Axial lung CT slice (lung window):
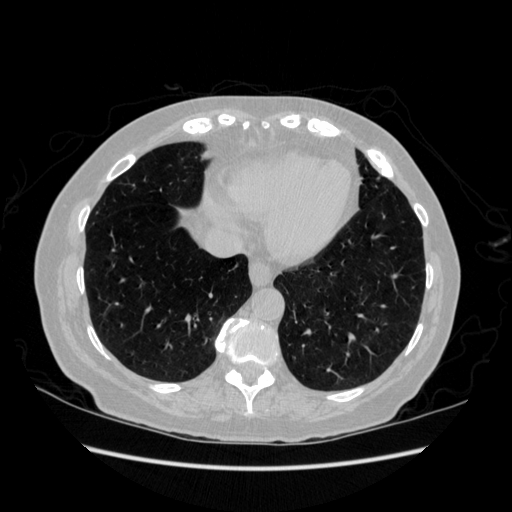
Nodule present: no